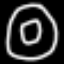
Label: donut